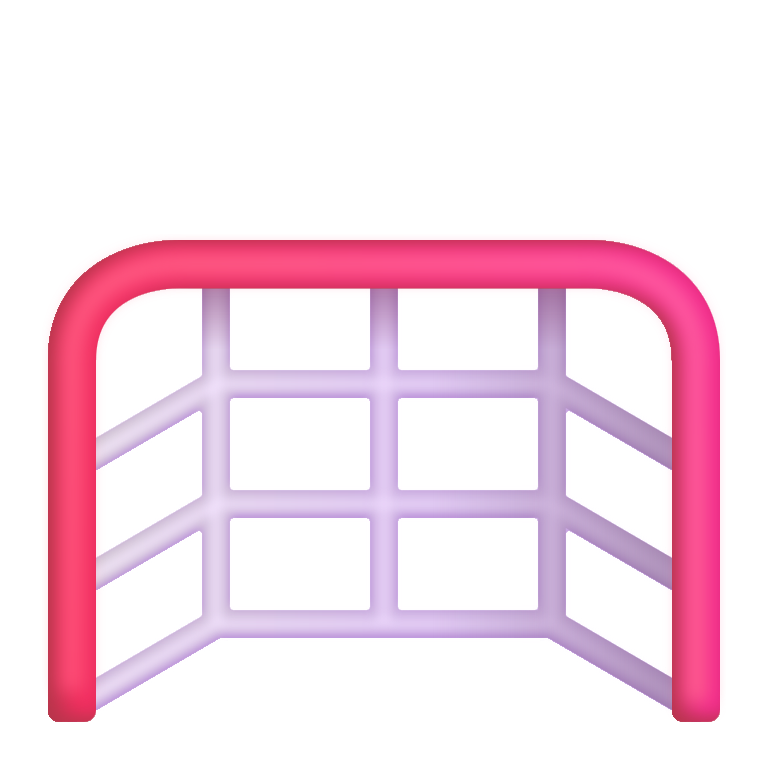
goal net color